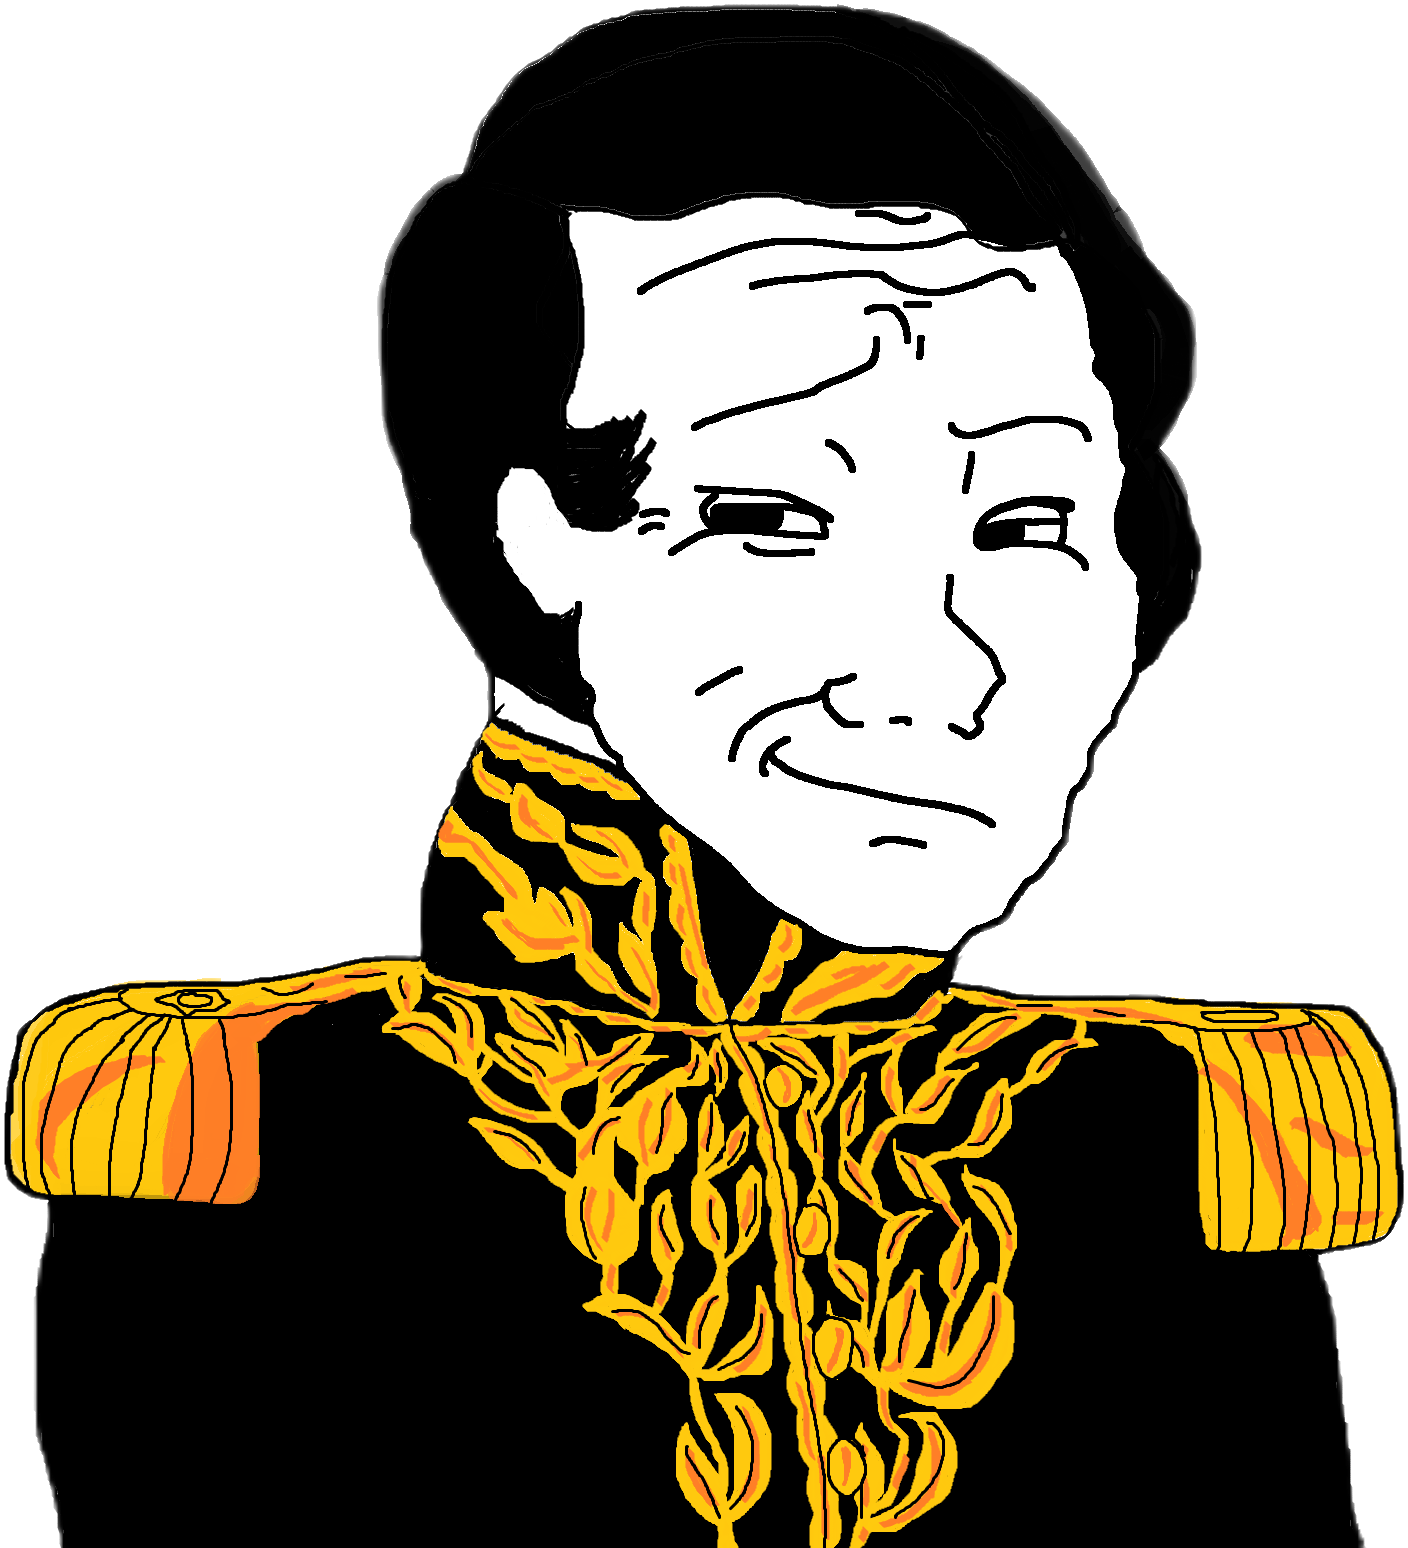
Label: 5_Smugjak